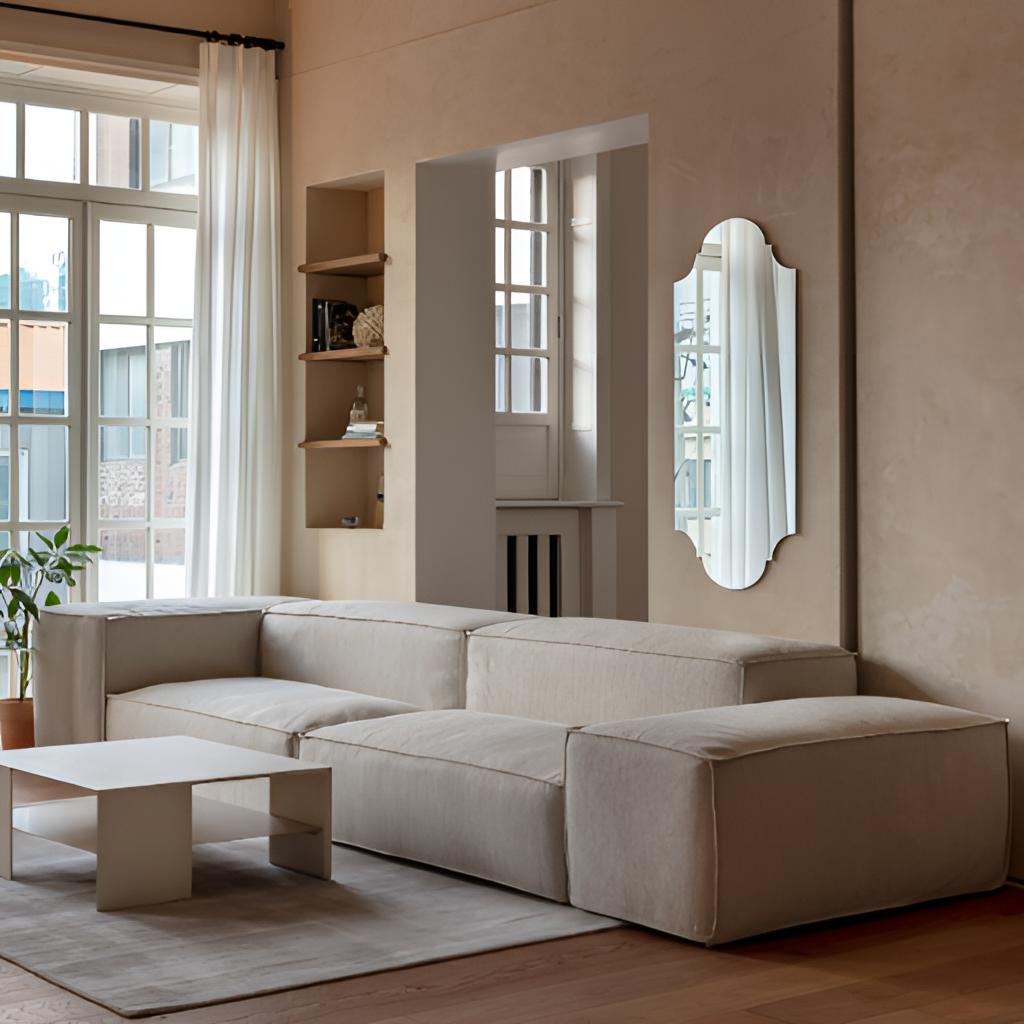
living room, fabric sectional sofa, modern, plaster wallpaper, with solid pattern, brown wood flooring, with plank pattern